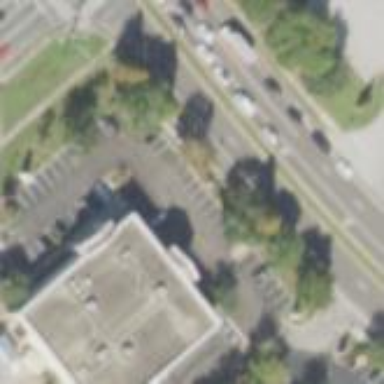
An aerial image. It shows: Pharmacy building providing healthcare services.